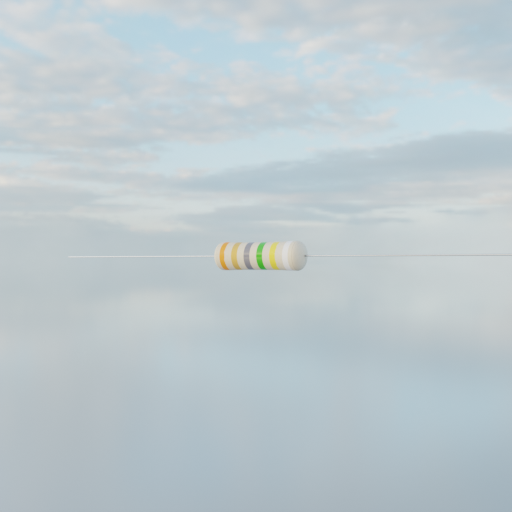
Resistor colour bands (in order): orange, gold, gray, green, yellow, white